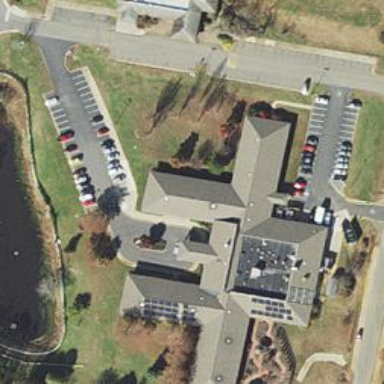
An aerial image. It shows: Nursing home.